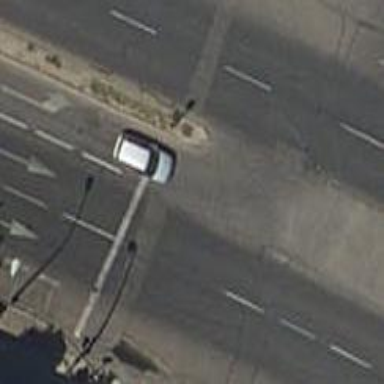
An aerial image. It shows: Road with traffic signals.